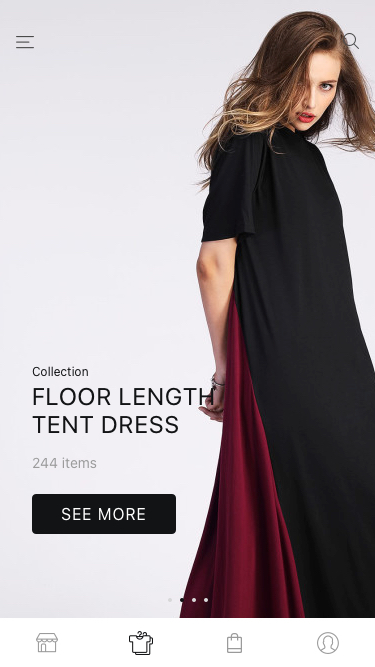
Text in this UI design:
Floor Length
Tent Dress
Collection
244 items
See More